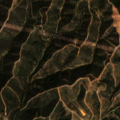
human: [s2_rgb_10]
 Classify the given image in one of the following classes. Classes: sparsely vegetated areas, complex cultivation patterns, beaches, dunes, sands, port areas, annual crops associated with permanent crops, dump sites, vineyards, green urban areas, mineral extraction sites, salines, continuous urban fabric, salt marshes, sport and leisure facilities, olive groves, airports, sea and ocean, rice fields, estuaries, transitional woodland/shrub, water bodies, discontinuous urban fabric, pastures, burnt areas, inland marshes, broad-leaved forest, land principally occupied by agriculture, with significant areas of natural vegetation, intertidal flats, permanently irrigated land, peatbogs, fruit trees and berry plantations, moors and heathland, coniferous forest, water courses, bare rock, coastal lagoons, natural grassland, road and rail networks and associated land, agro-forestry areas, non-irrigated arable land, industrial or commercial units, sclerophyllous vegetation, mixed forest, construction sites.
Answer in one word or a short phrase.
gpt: sclerophyllous vegetation, transitional woodland/shrub